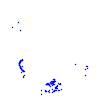
Particle: kaon